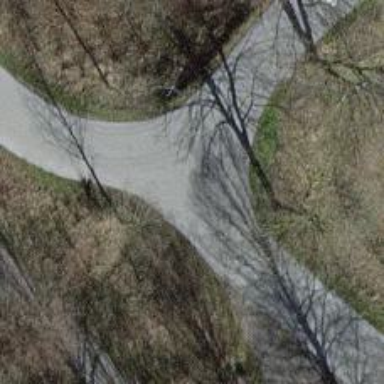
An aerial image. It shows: Path with fine gravel surface.